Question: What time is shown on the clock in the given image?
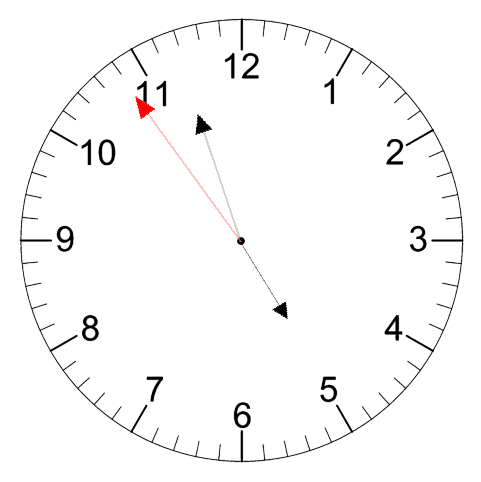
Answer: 04:56:54